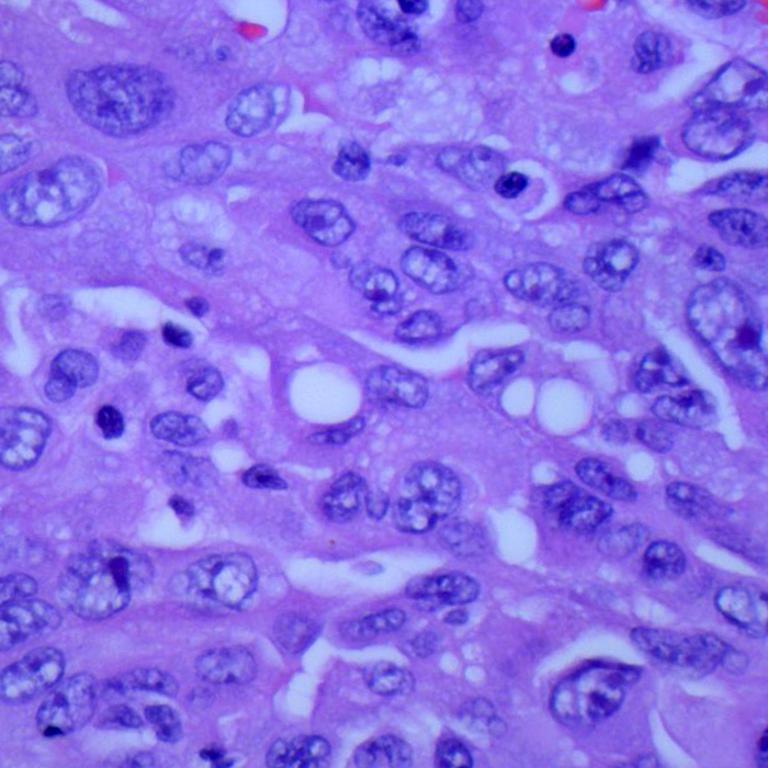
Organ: lung
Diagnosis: adenocarcinomas